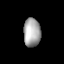
Tissue: lung
Cell type: Endothelial cells
Senescence score: 0.5797
Nuclear area (px): 471
Mean DAPI intensity: 169.238